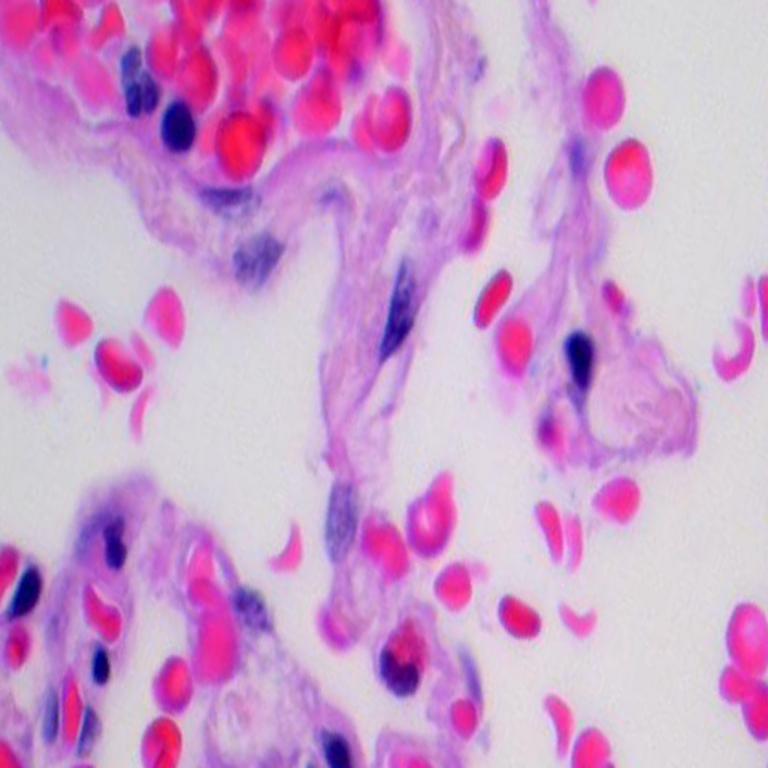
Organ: lung
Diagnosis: benign